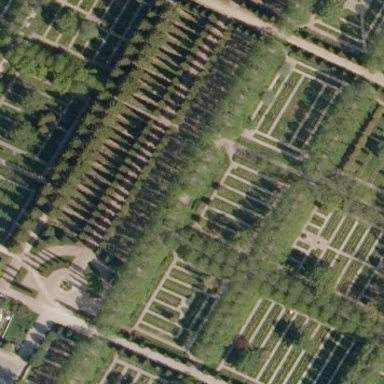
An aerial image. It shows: Sector within cemetery.